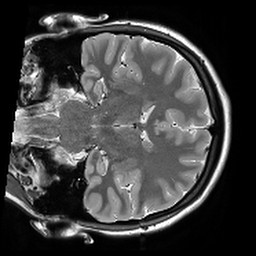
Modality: T2starw
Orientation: coronal
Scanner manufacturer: siemens
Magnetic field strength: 3 T
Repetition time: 8.1 s
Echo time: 0.05 s